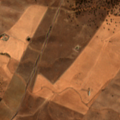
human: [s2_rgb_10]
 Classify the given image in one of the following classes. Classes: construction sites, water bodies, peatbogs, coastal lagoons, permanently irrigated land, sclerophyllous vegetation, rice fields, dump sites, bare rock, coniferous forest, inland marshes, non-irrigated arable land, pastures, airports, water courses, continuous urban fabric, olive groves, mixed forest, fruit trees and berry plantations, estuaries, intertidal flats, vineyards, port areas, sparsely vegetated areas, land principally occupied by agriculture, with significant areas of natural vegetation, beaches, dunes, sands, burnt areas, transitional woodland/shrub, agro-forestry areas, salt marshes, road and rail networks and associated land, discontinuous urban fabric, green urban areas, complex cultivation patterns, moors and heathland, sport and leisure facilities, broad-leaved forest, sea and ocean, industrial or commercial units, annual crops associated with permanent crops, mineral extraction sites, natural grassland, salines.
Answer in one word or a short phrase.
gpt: non-irrigated arable land, agro-forestry areas